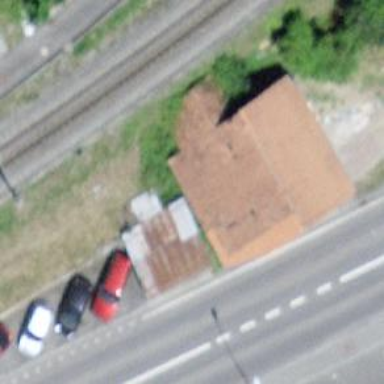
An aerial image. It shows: Barn.